高三 · 代数
已知函数 $f(x)=\left(x e^{x}-m\right) x-2 e^{x}(x \in R)$.

若 $m=0$, 则 $f(x)$ 的极大值点为 \$ \qquad \$ .

若 $f(x)$ 有 3 个极值点, 则实数 $\mathrm{m}$ 的取值范围是 \$ \qquad \$ .
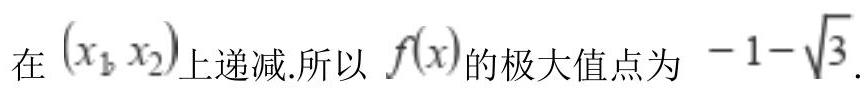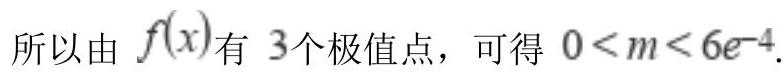
答案: $-1-\sqrt{3} ;\left(0,6 e^{-4}\right)$
解析: 答案: $-1-\sqrt{3} ;\left(0,6 e^{-4}\right)$

【解析】 当 $m=0$ 时, $f(x)=\left(x^{2}-2\right) e^{x}, f(x)=\left(x^{2}+2 x-2\right) e^{x}$,令 $f(x)=0$, 解得 $x_{1}=-1-\sqrt{3}, x_{2}=-1+\sqrt{3}$. 所以 $f(x)$ 在 $\left(-\infty, x_{1}\right)$ 和 $\left(x_{2}+\infty\right)$ 上递增,

$f(x)=\left(x^{2}-2\right) e^{x}-m x, \quad f(x)=\left(x^{2}+2 x-2\right) e^{x}-m$,

令 $f(x)=0$ 得 $m=\left(x^{2}+2 x-2\right) e^{x}$,

构造函数 $g(x)=\left(x^{2}+2 x-2\right) e^{x}, g(x)=\left(x^{2}+4 x\right) e^{x}=x(x+4) e^{x}$,

所以 $g(x)$ 在 $(-\infty,-4),(0,+\infty)$ 上递增, 在 $(-4,0)$ 上递减,

所以 $g(x)$ 的极大值为 $g(-4)=6 e^{-4}$, 极小值为 $g(0)=-2$

注意到当 $x<x_{1 \text { 时, }}\left(x^{2}+2 x-2\right) e^{x}>0$,

所以实数 $m$ 的取值范围是 $\left(0,6 e^{-4}\right)$.

故答案为: $-1-\sqrt{3} ;\left(0,6 e^{-4}\right)$

【分析】当 $m=0$ 时, 利用导数求得 $f(x)$ 的极大值点; 根据 $f(x)$ 有三个极值点, 利用分离常数法求得 $\mathrm{m}$ 的取值范围.

21.答案: $[-4,2 e]$

【解析】 由题意, 函数 $f(x)=\left\{\begin{array}{l}e^{2 x}, x>0, \\ x^{2}+4, x \leq 0,\end{array}\right.$

(1)当 $x>0$ 时, 由 $f(x) \geq m x$, 可得 $e^{2 x} \geq m x$, 即 $m \leq \frac{e^{2 x}}{x}$,

设 $g(x)=\frac{e^{2 x}}{x}$, 可得 $g(x)=\frac{e^{2 x}(2 x-1)}{x^{2}}$,

当 $0<x<\frac{1}{2}$ 时, $g(x)<0, g(x)_{\text {单调递减; 当 }} x>\frac{1}{2}$ 时, $g(x)>0, g(x)_{\text {单调递增, }}$

所以 $g(x)_{\text {min }}=g\left(\frac{1}{2}\right)=2 e$, 即 $m \leq 2 e$;

(2)当 $x \leq 0$ 时, 由 $f(x) \geq m x$, 可得 $x^{2}+4 \geq m x$,

当 $x=0$ 时显然成立;

当 $x<0$ 时, 可得 $m \geq x+\frac{4}{x}$, 因为 $x+\frac{4}{x}=-\left(-x+\frac{4}{-x}\right) \leq-4$,当且仅当 $x=-1$ 时取等号, 所以 $m \geq-4$.

综上可得, 实数 $m$ 的取值范围是[-4,2e],

故答案为: $[-4,2 \mathrm{e}]$.

【分析】由函数的解析式，分类讨论，利用分离参数，结合导数和基本不等式，即可求解.